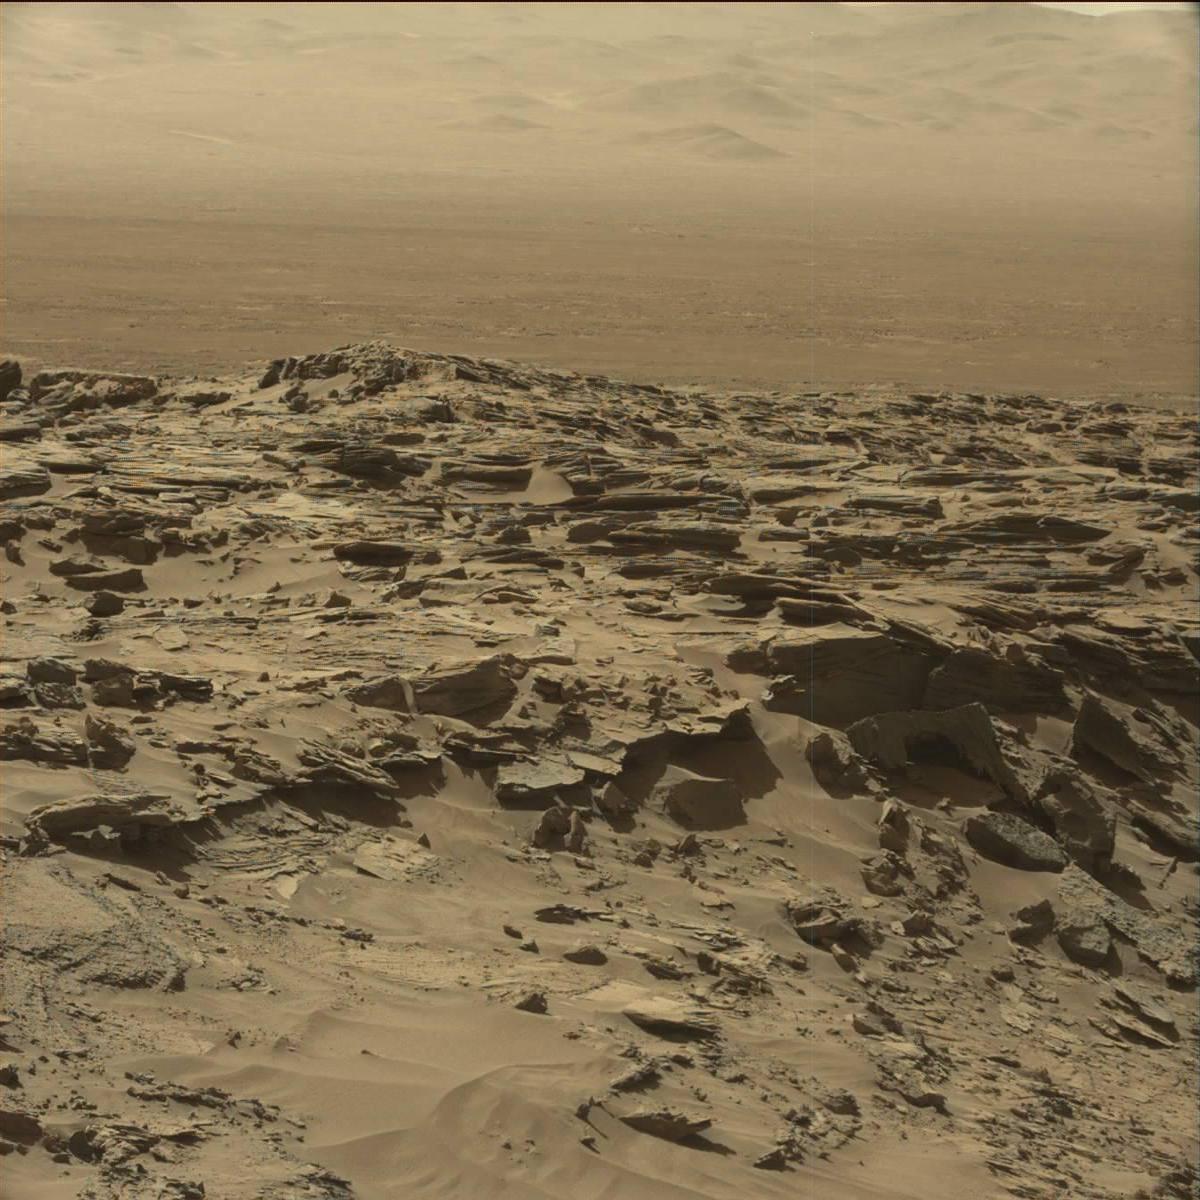
Terrain classes present: Bedrock, Ridge, Rock, Sand / Soil